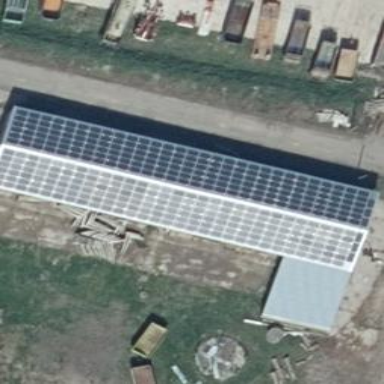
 generating electricity through photovoltaic methods."